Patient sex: M
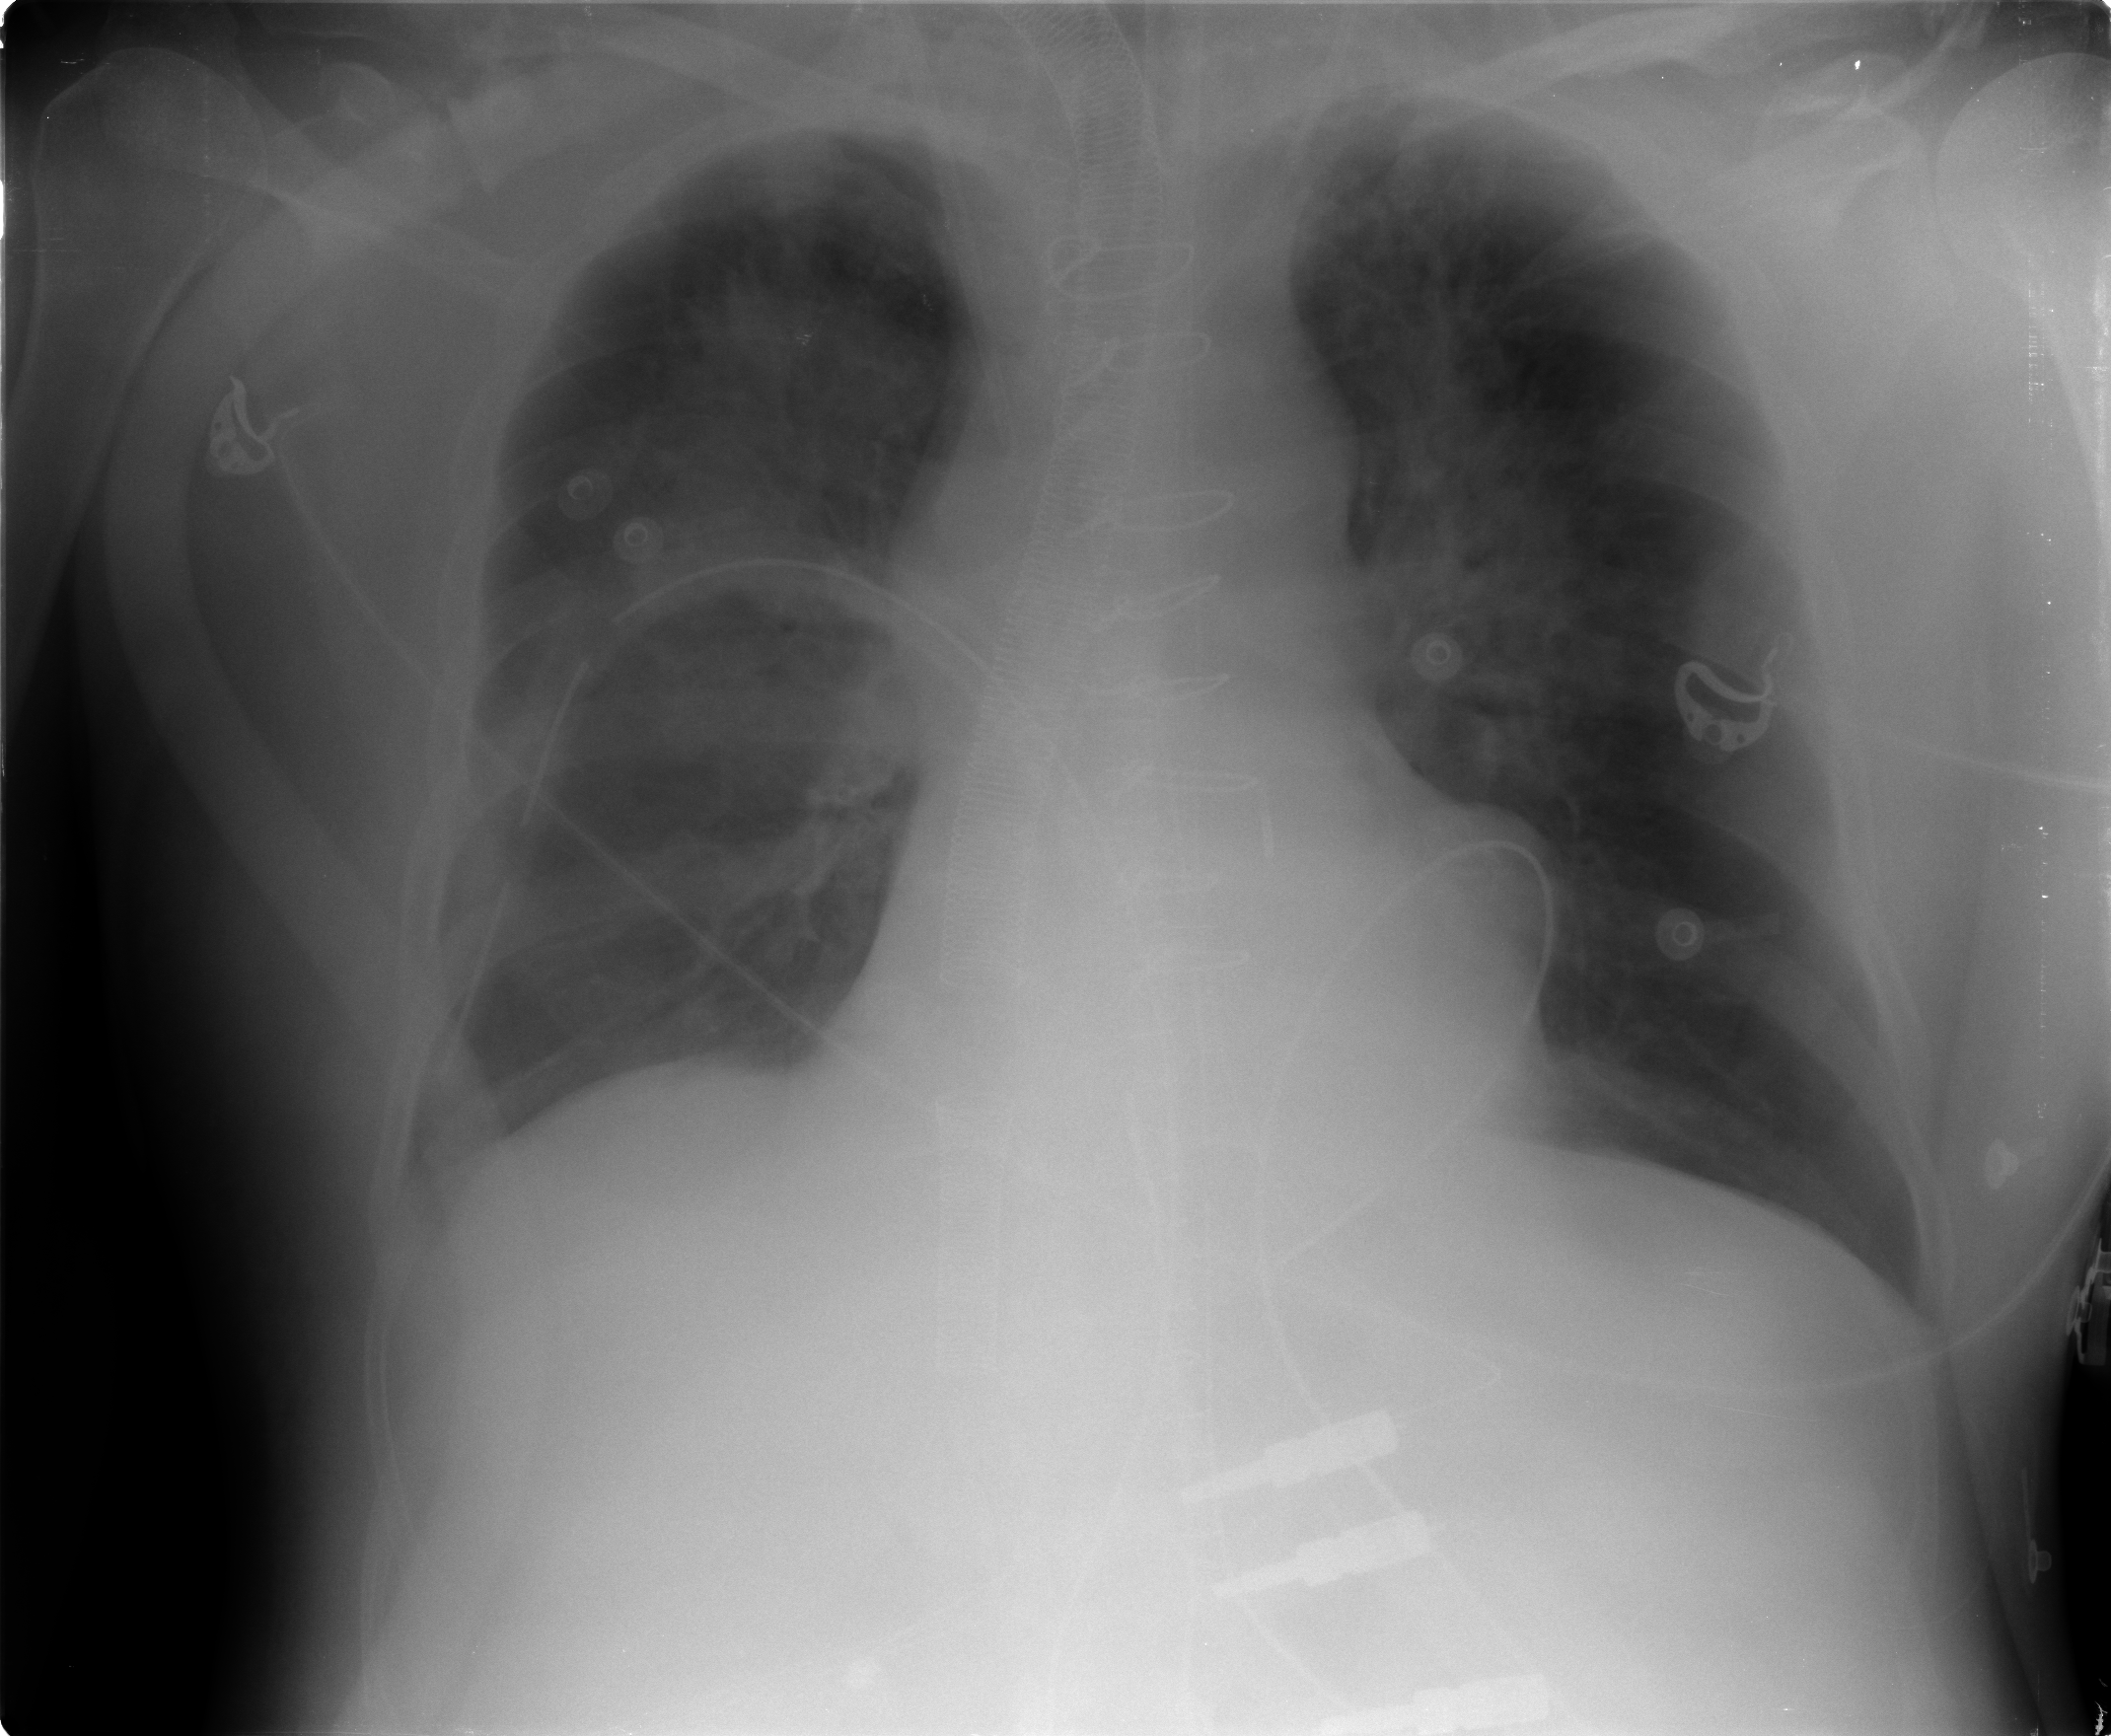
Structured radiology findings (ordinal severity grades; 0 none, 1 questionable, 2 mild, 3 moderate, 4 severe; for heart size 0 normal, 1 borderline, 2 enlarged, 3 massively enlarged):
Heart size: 0
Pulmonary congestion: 3
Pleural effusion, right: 1
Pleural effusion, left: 0
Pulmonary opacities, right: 3
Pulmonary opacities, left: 3
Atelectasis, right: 2
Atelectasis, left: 2